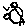
Label: circle